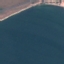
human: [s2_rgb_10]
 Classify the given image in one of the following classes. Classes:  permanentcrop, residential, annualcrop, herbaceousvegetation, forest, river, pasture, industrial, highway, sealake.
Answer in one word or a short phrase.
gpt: SeaLake